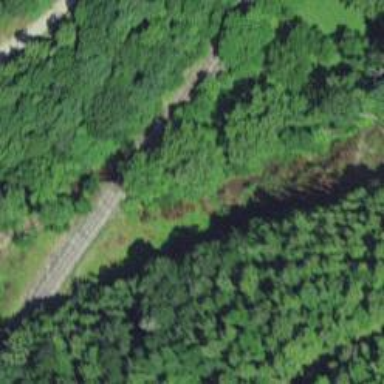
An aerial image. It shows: Bridge over railway line.